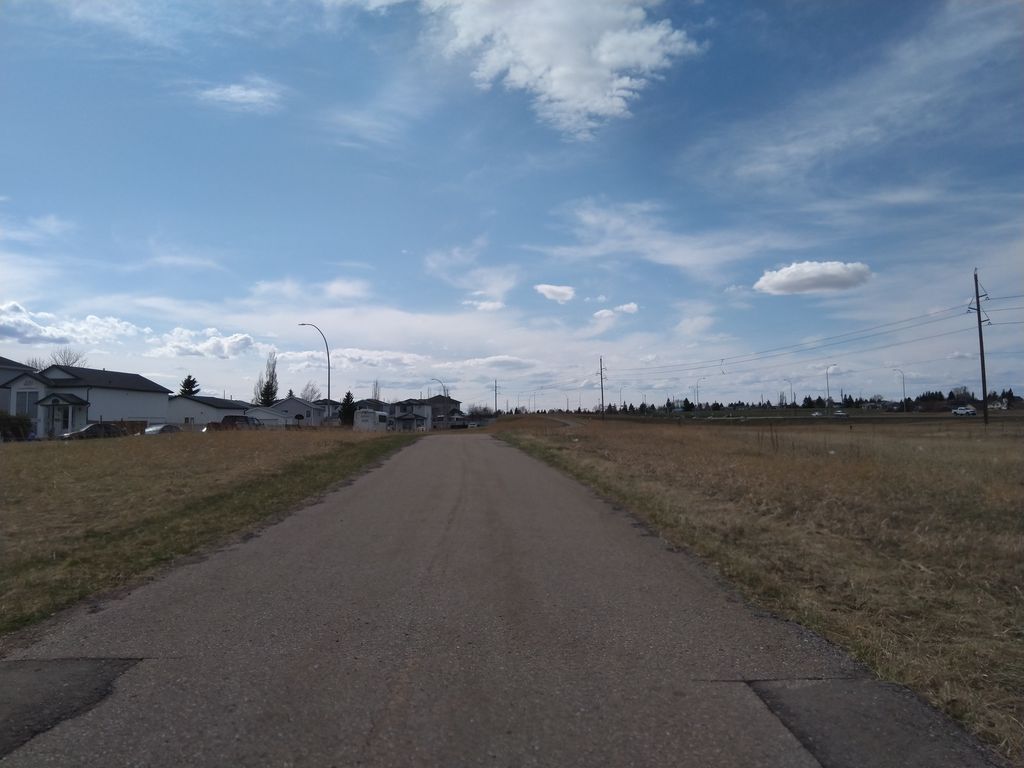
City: calgary